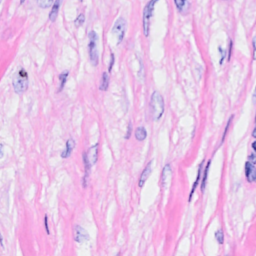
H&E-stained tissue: Breast